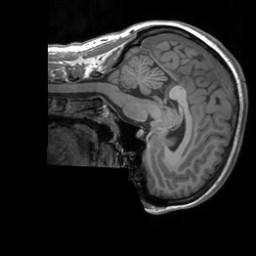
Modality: T1w
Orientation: sagittal
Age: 29
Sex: female
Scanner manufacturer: siemens
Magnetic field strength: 3 T
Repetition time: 1.9 s
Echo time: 0.00252 s